Interaction volume radius: 5 \u00c5
Interaction volume height: 10 \u00c5
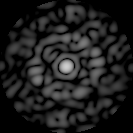
Disorder parameter: 0.8627